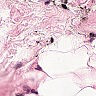
Metastatic tissue present: no